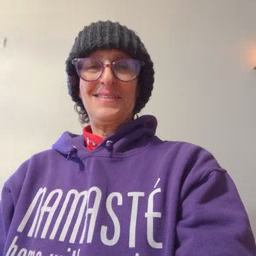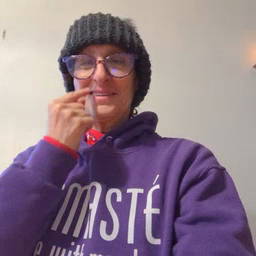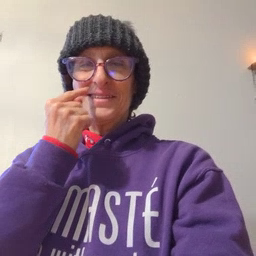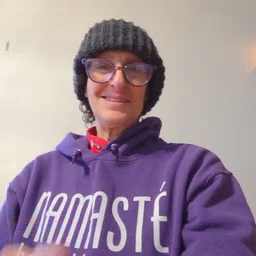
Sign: tooth